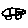
Label: car